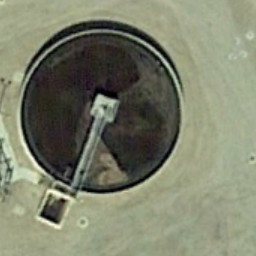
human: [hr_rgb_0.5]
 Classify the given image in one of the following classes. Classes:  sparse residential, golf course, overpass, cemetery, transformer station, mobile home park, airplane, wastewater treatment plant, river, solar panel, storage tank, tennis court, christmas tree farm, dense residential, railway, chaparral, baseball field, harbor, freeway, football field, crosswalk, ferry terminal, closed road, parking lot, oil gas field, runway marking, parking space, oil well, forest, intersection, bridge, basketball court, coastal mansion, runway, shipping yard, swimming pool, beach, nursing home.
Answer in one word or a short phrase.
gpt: wastewater treatment plant